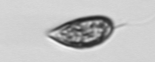
Label: Prorocentrum_triestinum